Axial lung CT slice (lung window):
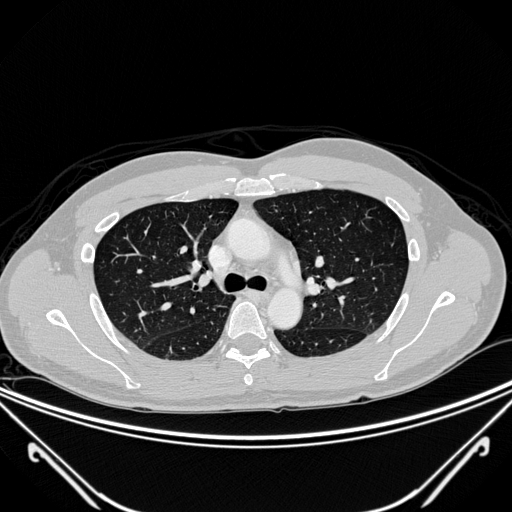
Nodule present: no